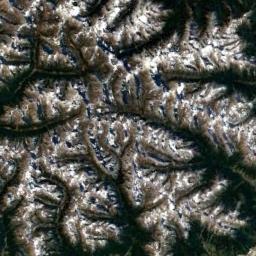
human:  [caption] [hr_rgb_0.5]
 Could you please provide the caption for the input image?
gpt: There is snow on the part of the snowberg .

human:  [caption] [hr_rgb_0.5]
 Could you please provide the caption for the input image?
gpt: The white snow on the snow-capped mountains is veined .

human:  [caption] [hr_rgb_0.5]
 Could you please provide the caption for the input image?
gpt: The snowberg is covered with snow and ice in the top and the snowberg consist of lots of ridges and valleys .

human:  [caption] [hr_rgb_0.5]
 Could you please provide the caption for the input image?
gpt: The snow berg is consist of green plants,Bare land and white snow .

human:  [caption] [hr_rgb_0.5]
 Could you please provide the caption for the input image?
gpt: There are some snow on the ridges of the snowbergs .